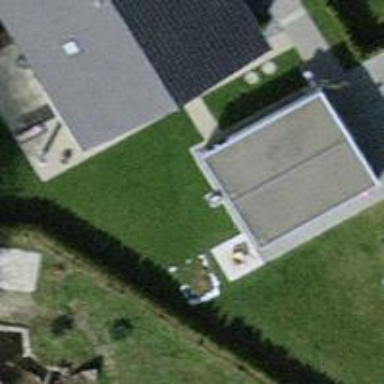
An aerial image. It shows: Group of garages.